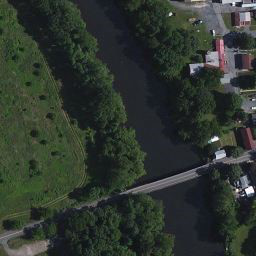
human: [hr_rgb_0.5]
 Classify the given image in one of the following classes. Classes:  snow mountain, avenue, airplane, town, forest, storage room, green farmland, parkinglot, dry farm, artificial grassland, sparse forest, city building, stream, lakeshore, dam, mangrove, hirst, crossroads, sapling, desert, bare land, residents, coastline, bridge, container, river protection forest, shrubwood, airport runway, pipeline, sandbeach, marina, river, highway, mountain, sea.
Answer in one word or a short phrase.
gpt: river